Field crop: maize
Growth stage: 2
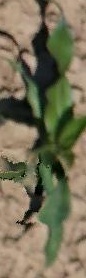
Species: maize